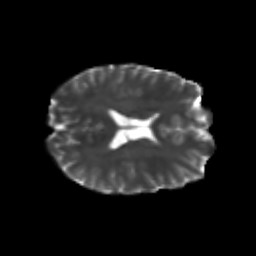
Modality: T2w
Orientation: axial
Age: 25
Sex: male
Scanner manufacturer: siemens
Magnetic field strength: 3 T
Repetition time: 3.5 s
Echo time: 0.104 s